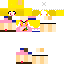
A female human skin with pale skin, wearing blonde long hair dressed in a yellow tshirt and brown pants, featuring a closed mouth.